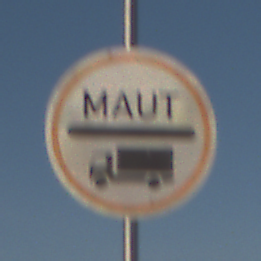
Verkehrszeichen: Mautpflicht
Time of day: MorningAfternoon
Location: Outdoor (Nature)
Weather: Clear
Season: Winter
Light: Natural